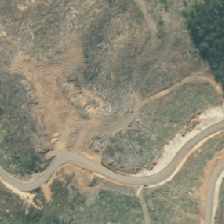
Land cover: harvested_forest